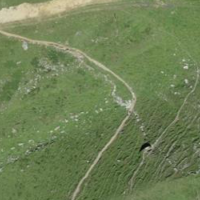
EUNIS habitat code: 26
Species observed at this site:
Bartsia alpina